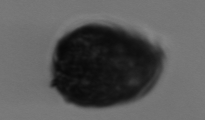
Label: Prorocentrum